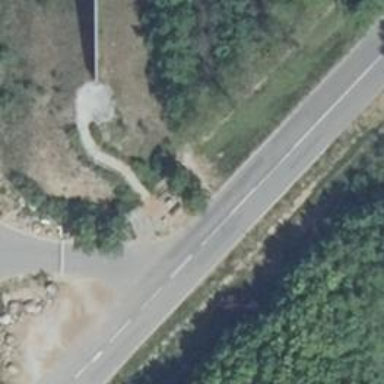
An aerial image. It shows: Asphalt path with excellent trail visibility.